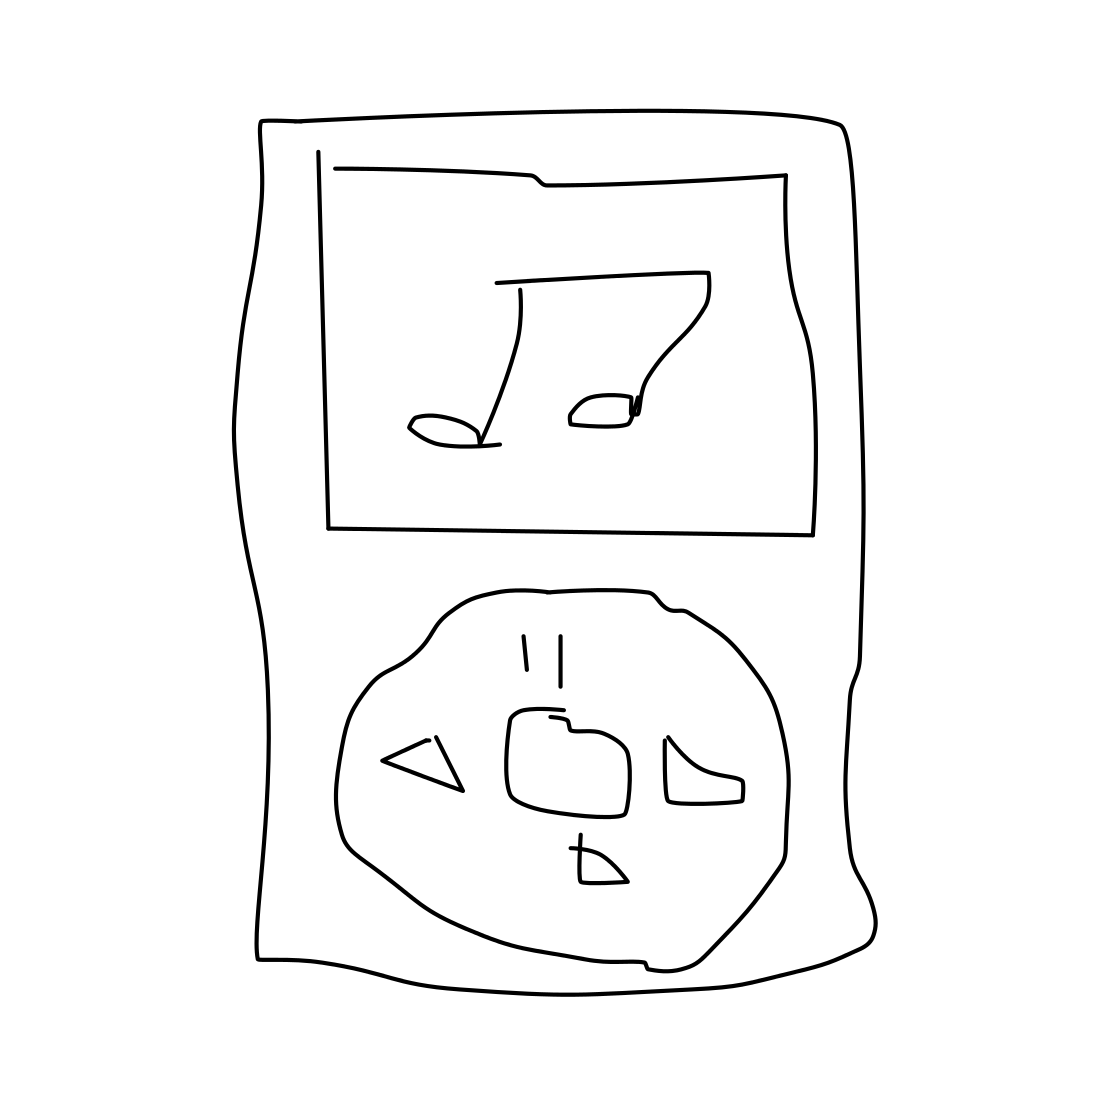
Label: ipod